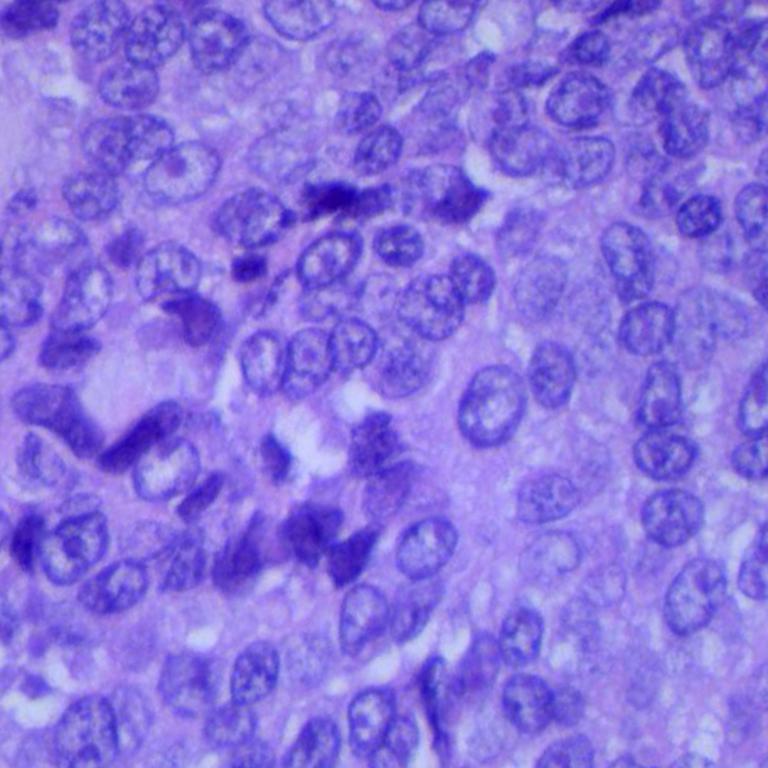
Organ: lung
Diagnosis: squamous carcinomas